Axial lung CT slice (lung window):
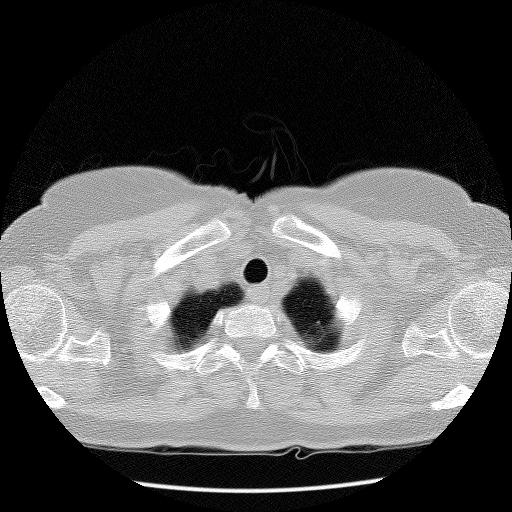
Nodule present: no